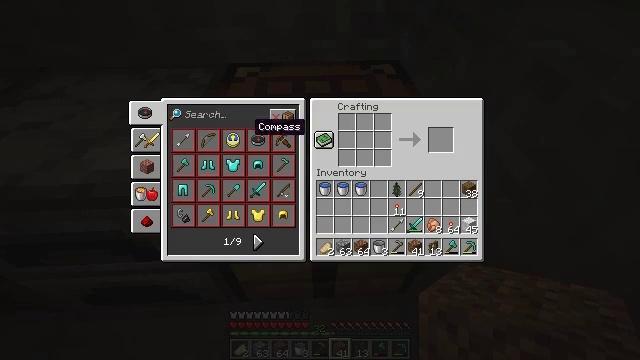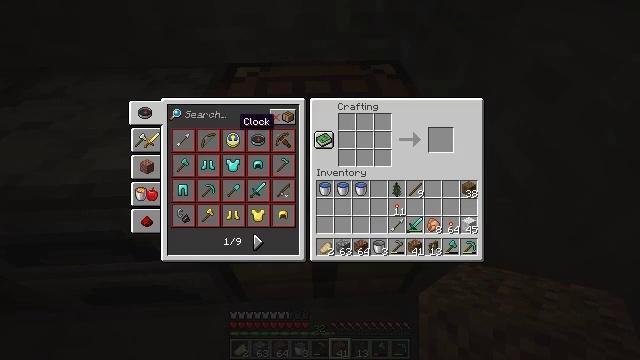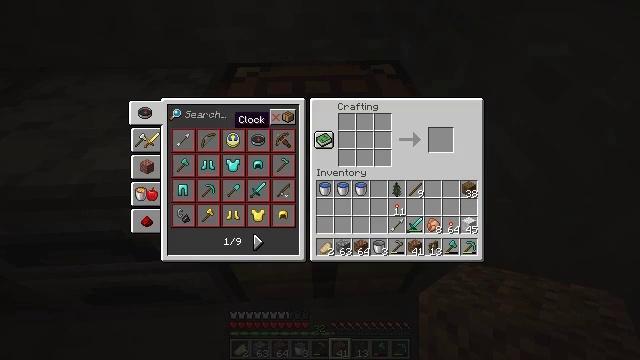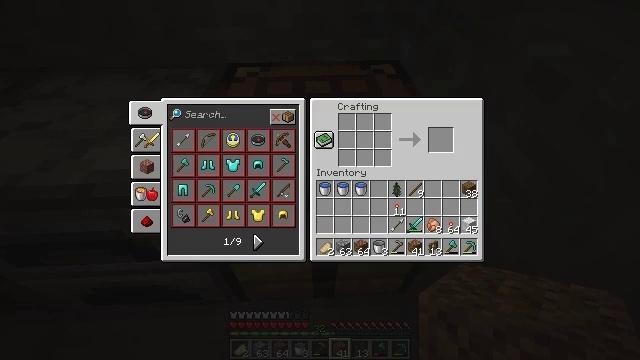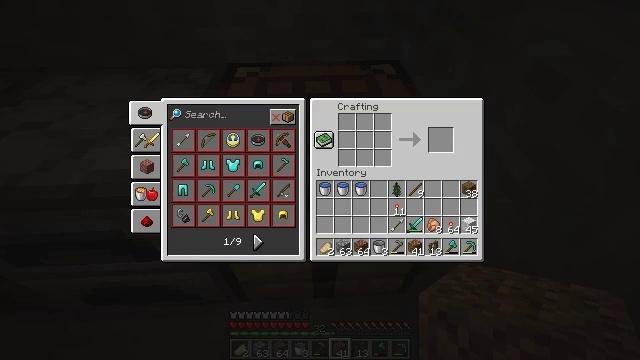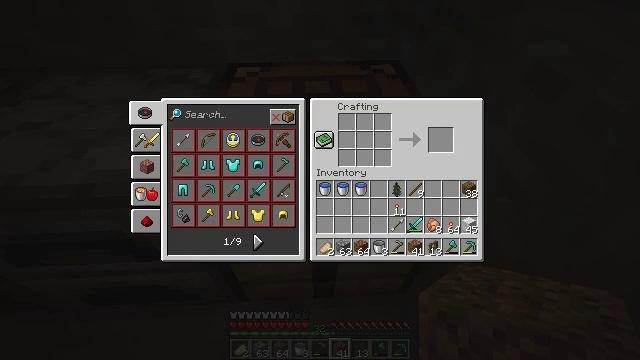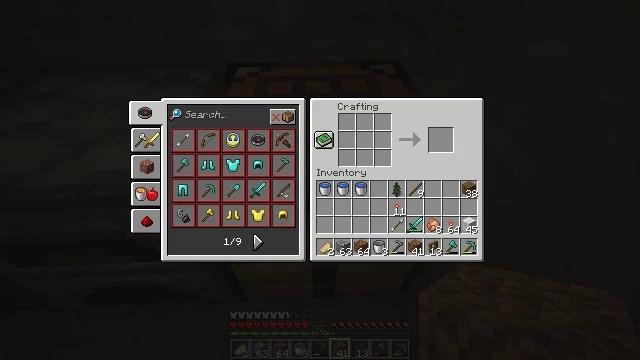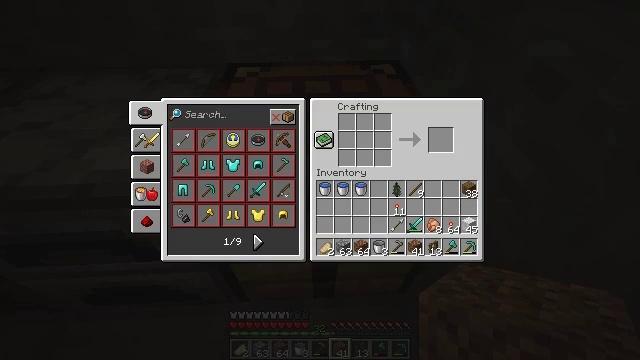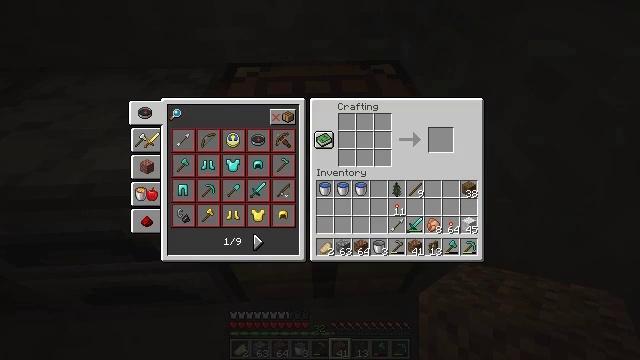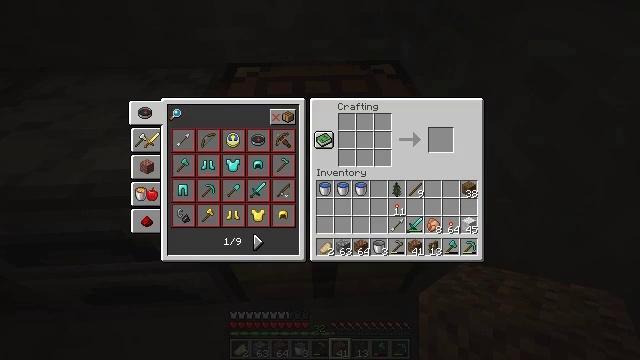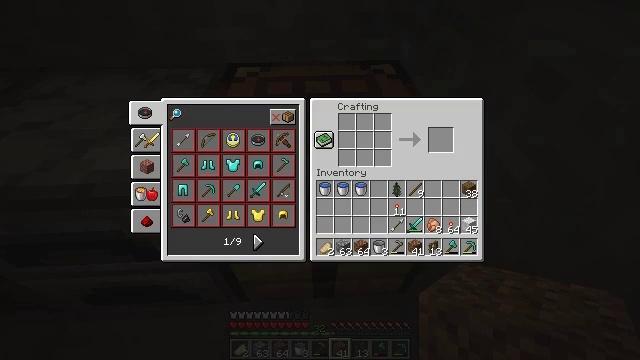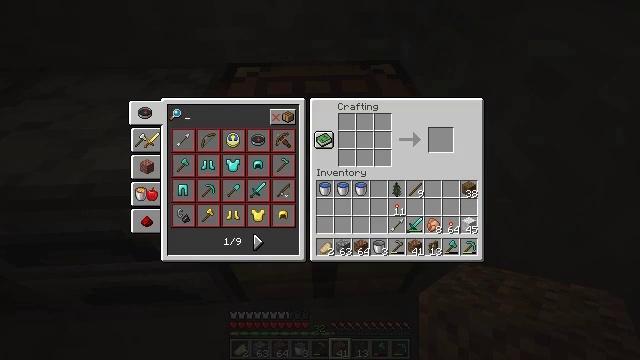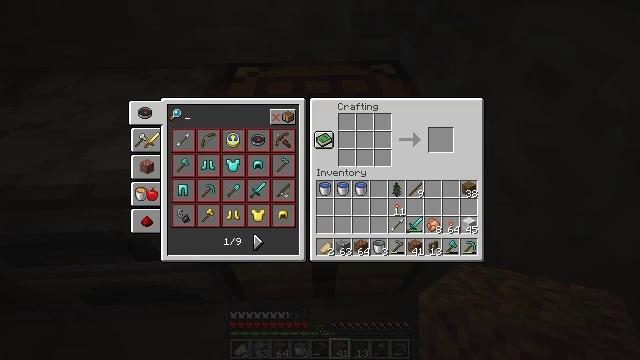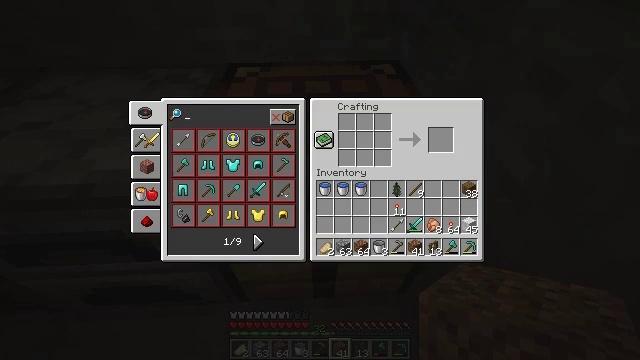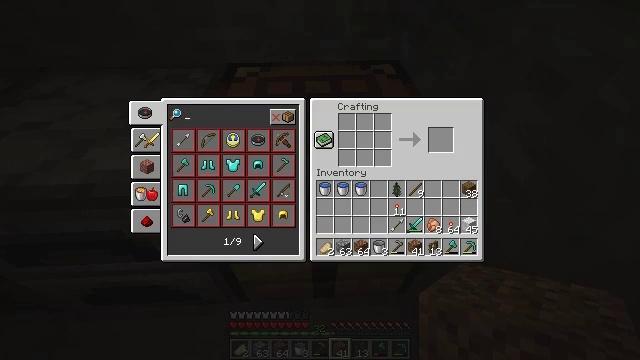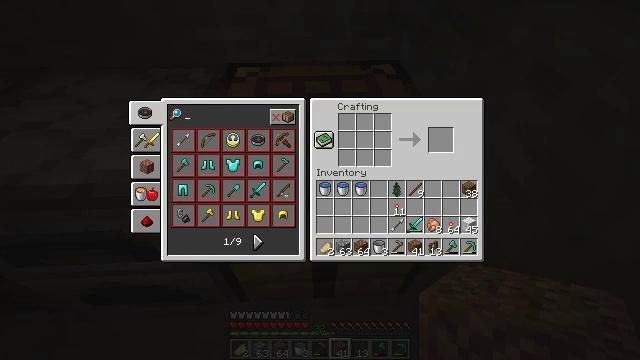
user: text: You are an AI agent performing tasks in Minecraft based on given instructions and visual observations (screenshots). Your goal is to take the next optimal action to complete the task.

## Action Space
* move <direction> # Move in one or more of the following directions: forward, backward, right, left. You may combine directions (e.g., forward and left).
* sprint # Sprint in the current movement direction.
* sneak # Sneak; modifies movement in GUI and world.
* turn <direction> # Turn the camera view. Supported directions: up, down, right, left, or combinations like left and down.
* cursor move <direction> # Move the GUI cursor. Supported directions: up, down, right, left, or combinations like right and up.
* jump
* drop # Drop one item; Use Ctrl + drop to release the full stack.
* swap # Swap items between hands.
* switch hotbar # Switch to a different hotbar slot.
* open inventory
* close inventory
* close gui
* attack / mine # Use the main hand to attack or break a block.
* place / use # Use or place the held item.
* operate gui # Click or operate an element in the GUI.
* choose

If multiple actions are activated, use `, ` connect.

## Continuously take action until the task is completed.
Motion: motion action
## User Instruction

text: Interact with the crafting table to make a spruce sign.
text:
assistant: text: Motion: turn left
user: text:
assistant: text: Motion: no_op
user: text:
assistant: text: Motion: no_op
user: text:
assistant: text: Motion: no_op
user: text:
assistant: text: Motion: no_op
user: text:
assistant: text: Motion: no_op
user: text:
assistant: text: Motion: no_op
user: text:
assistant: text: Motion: attack / mine
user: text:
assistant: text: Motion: attack / mine
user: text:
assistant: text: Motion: attack / mine
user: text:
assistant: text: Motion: attack / mine
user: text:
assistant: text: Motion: no_op
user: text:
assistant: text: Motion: no_op
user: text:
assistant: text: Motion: no_op
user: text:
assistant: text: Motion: no_op
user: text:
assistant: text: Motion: no_op
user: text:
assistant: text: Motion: no_op
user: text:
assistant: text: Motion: no_op
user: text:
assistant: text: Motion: move back
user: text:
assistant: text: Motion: move back
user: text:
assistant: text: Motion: move back
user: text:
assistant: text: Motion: no_op
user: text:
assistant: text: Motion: no_op
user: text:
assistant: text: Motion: no_op
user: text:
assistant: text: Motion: no_op
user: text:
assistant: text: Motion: no_op
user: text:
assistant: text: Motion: no_op
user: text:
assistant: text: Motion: no_op
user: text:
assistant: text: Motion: no_op
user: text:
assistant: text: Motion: no_op